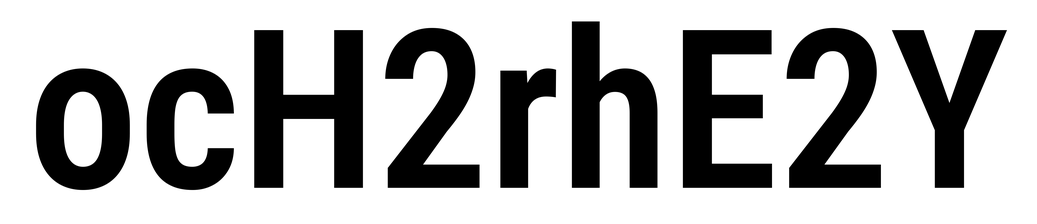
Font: Roboto_Condensed_SemiBold